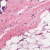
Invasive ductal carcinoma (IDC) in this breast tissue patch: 1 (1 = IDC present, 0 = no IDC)